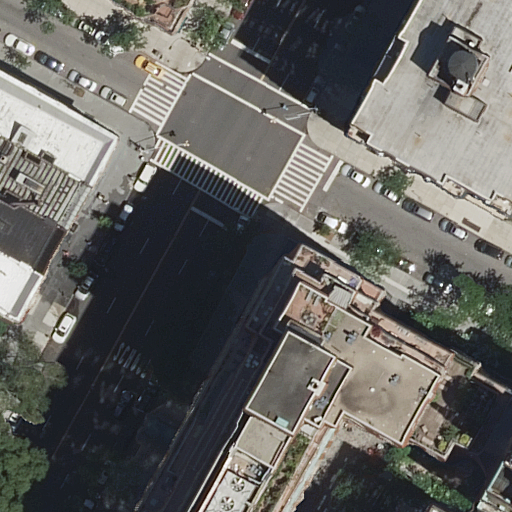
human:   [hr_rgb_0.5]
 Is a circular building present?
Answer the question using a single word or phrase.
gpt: no

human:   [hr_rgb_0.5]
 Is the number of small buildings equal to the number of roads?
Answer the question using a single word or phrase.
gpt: no

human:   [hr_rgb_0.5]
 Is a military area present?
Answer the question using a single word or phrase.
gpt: no

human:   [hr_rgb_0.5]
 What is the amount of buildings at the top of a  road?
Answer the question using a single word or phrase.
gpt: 4

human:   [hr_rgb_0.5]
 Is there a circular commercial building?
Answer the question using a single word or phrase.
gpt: no

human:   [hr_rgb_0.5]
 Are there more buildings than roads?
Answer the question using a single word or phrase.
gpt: yes

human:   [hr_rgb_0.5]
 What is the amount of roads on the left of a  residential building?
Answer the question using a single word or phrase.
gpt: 3

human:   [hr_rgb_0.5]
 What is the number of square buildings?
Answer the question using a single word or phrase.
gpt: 0

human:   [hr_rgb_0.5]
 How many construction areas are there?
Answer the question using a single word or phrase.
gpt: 0

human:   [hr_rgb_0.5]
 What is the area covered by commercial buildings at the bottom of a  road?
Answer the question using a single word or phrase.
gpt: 0m2

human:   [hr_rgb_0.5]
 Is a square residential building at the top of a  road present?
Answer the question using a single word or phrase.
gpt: no

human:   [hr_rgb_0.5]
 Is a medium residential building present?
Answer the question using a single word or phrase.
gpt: yes

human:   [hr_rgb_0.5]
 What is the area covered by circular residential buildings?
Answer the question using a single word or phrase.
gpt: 0m2

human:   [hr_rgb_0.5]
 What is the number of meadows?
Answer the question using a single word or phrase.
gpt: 0

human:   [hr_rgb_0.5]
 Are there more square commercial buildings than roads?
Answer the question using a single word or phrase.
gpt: no

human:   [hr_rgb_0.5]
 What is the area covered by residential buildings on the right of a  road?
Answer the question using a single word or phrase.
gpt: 4100m2

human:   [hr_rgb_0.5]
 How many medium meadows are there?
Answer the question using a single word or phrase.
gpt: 0

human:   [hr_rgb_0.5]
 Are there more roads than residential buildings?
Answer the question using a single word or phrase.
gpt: no

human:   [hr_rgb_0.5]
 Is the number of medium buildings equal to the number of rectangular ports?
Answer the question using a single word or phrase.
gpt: no

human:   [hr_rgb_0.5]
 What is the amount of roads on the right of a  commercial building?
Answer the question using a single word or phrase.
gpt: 0

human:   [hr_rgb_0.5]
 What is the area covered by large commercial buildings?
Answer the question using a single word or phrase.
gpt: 0m2

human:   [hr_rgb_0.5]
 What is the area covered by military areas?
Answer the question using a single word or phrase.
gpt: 0m2

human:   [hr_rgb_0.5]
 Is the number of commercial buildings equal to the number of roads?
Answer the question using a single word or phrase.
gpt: no

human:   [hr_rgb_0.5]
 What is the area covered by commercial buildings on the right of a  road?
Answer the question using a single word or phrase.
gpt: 0m2

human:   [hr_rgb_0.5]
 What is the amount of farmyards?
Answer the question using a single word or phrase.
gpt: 0

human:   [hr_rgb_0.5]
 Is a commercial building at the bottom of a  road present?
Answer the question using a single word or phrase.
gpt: no

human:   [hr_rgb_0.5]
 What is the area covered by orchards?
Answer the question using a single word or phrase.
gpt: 0m2

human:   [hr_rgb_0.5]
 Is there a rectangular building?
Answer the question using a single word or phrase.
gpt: yes

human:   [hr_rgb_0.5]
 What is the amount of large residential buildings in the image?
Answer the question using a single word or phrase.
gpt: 3

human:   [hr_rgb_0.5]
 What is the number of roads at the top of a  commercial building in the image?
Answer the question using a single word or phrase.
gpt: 0

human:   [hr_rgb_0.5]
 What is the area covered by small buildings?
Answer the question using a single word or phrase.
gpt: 269m2

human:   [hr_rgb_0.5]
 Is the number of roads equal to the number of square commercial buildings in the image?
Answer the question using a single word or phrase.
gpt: no

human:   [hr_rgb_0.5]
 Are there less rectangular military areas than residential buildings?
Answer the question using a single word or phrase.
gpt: yes

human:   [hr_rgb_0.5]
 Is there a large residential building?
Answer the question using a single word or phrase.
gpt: yes

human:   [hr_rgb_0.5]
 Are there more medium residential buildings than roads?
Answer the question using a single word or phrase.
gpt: no

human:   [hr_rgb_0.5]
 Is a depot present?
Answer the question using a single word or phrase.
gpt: no